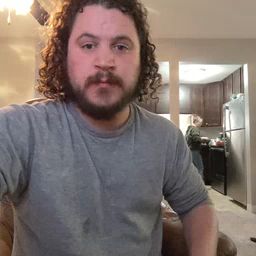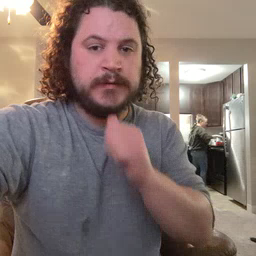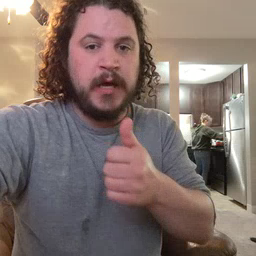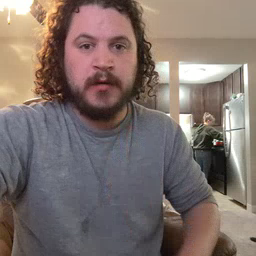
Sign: not